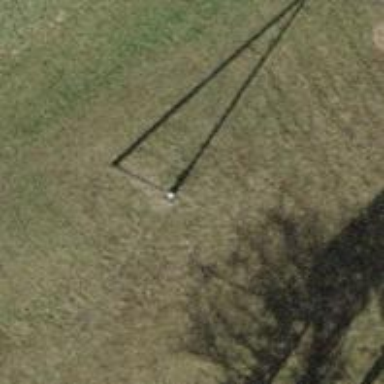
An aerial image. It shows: Power pole.